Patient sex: M
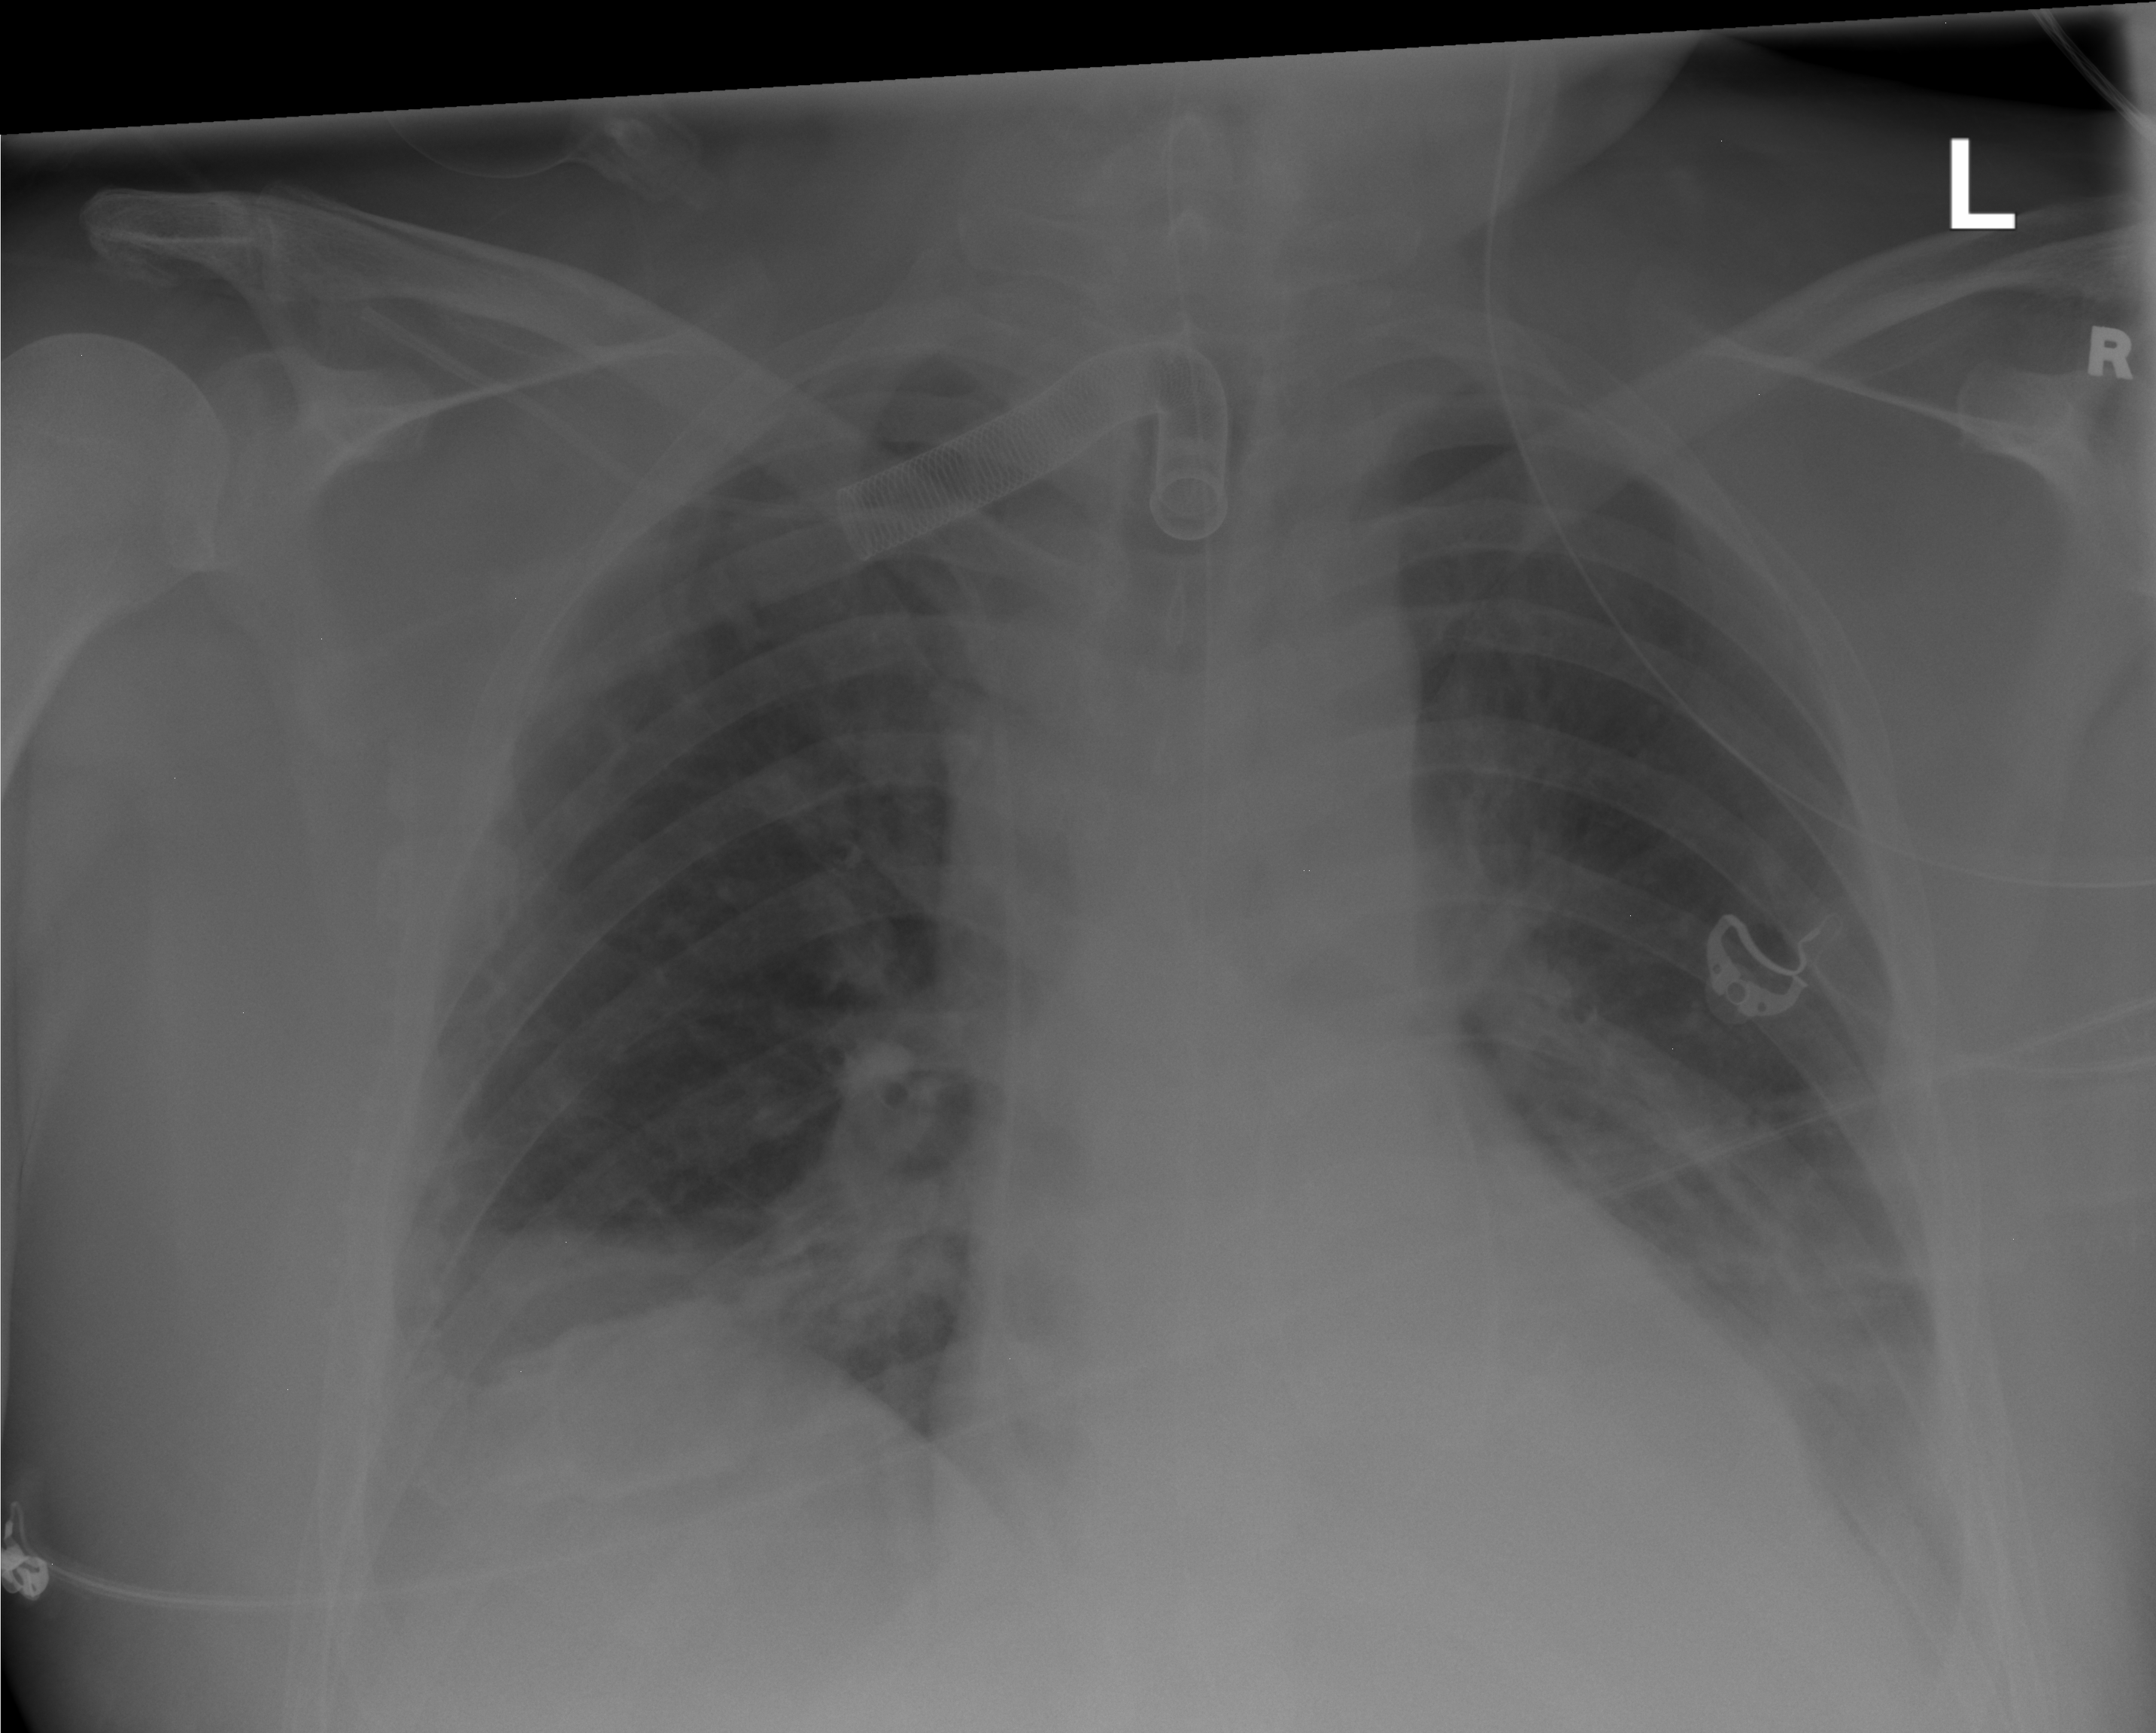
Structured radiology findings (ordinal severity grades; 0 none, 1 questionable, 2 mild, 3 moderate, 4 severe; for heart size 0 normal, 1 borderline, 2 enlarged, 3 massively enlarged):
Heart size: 0
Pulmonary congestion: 0
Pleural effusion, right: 0
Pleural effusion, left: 2
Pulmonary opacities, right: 0
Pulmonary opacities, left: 0
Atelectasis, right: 3
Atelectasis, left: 3